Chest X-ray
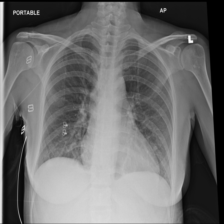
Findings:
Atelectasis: negative
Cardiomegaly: negative
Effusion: negative
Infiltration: negative
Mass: negative
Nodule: positive
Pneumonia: negative
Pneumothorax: negative
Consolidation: negative
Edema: negative
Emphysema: negative
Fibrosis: negative
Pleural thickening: negative
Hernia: negative